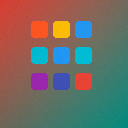
Screen state: on